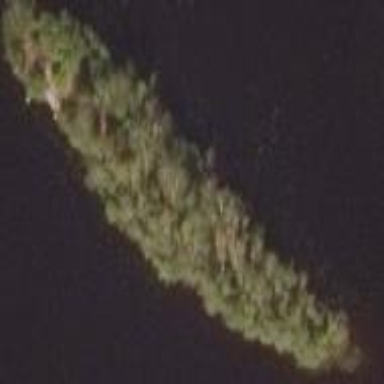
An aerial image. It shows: Islet covered with forest.